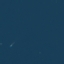
Land use / land cover class: SeaLake